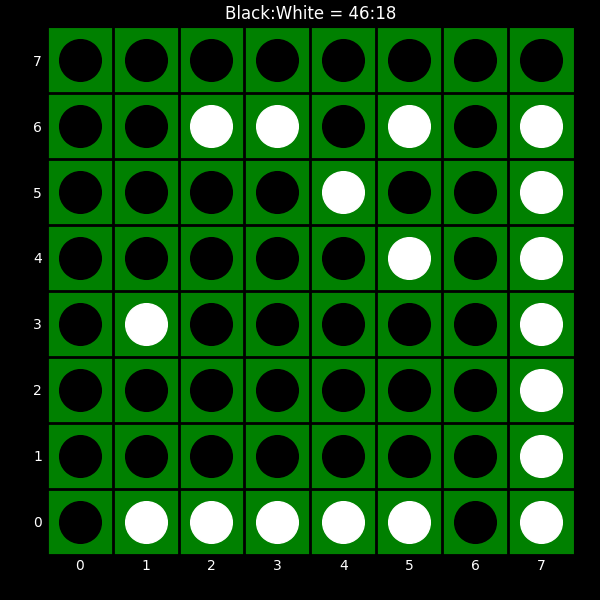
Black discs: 46
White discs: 18